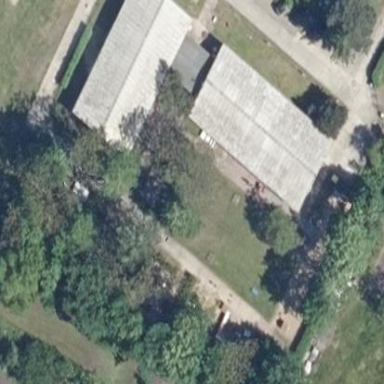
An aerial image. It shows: Kindergarten building.